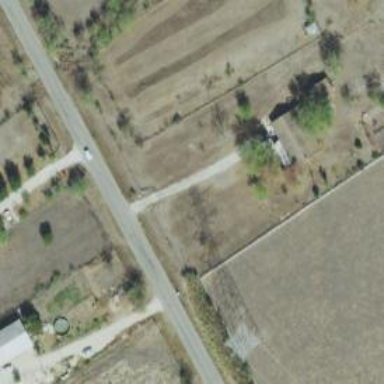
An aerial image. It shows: Driveway leading to service road.